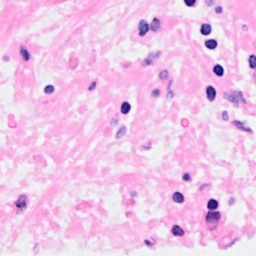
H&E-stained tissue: Breast